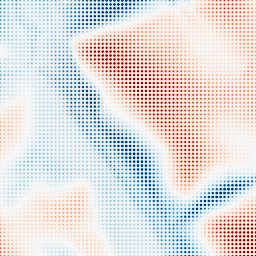
Category: multiscale
Decomposition family: dog_multiscale
Decomposition parameters: sigma_ratio: 1.6
n_scales: 6
base_sigma: 2
Upsampling method: sinc_hamming
Upsampling parameters: scale: 8
kernel_size: 4
Upsampling scale: 8